Field crop: maize
Growth stage: 2
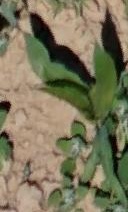
Species: maize